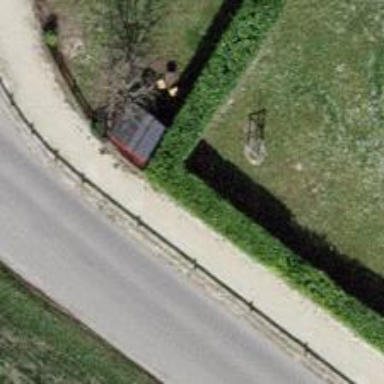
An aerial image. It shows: Hedge barrier.